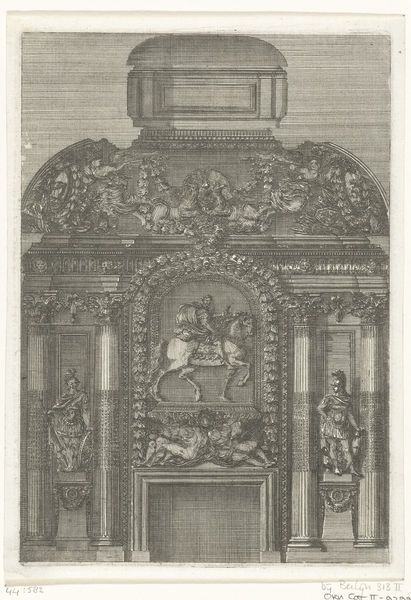
Titel: Schoorsteen
Künstler: Jean Lepautre
Standort: Amsterdam
Institution: Rijksmuseum
Schlagwörter: arch, column, columns, people, soldier, soldiers, white, black, grey, old, wall, classical, horses, roman, entrance, sketch, door, garland, design, horse, carving, lion, tomb, lions, garlands, concept sketch